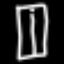
Label: pants